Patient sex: M
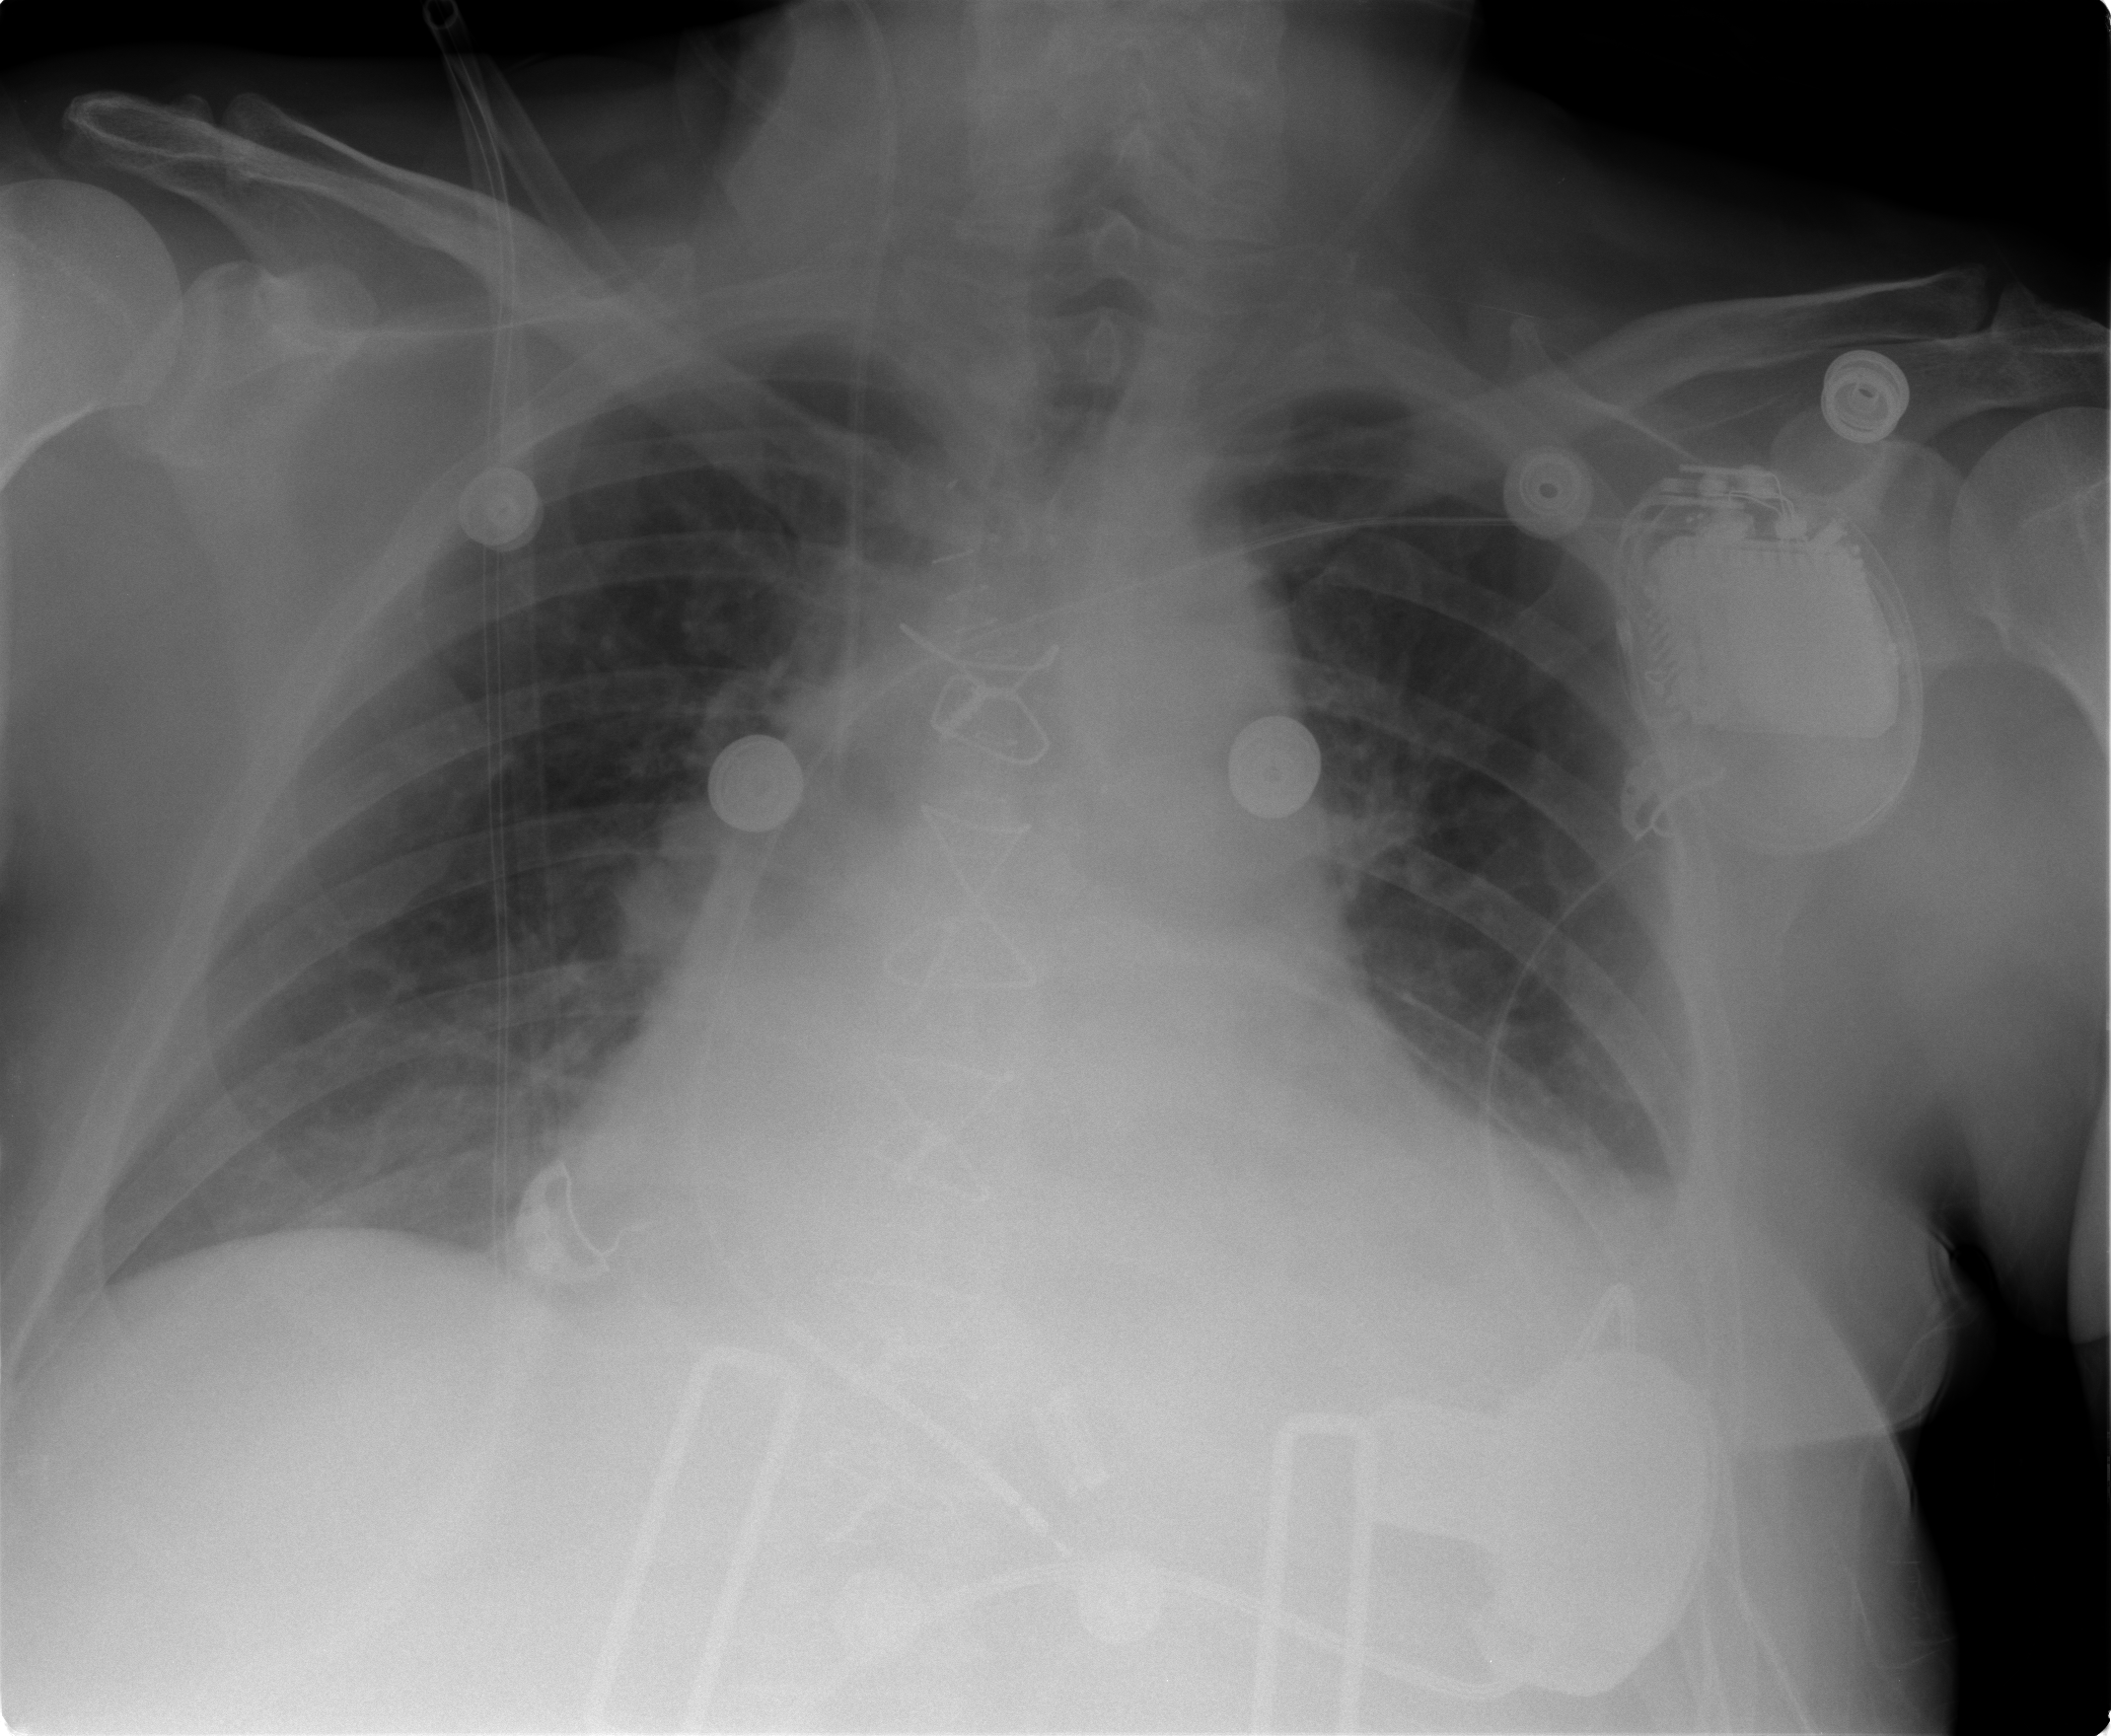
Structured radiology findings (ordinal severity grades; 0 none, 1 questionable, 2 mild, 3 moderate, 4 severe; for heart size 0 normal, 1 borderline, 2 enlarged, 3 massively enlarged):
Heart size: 2
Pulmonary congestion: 0
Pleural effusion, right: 0
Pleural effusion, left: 1
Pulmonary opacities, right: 0
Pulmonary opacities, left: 0
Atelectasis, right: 0
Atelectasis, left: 0